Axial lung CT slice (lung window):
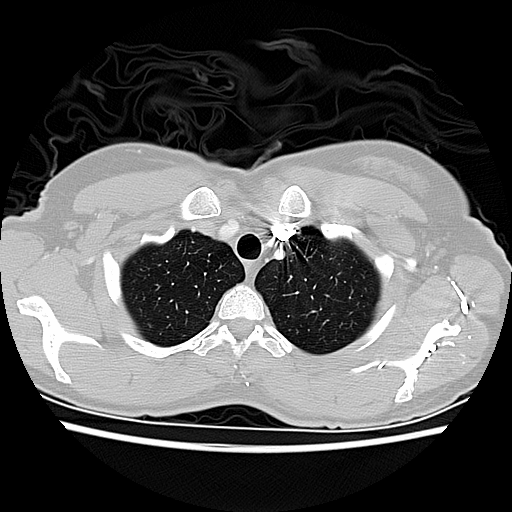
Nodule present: no